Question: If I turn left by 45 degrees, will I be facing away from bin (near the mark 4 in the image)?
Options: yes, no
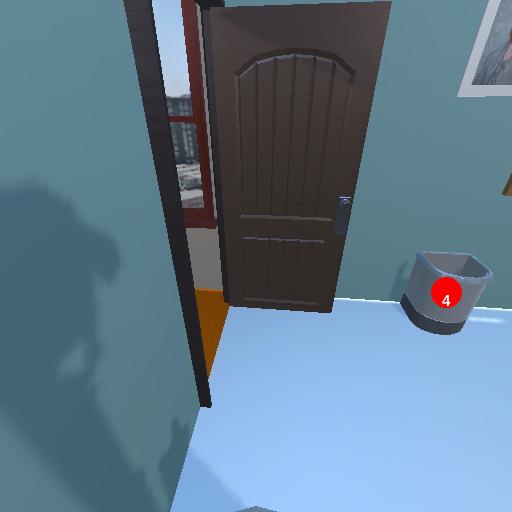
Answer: yes